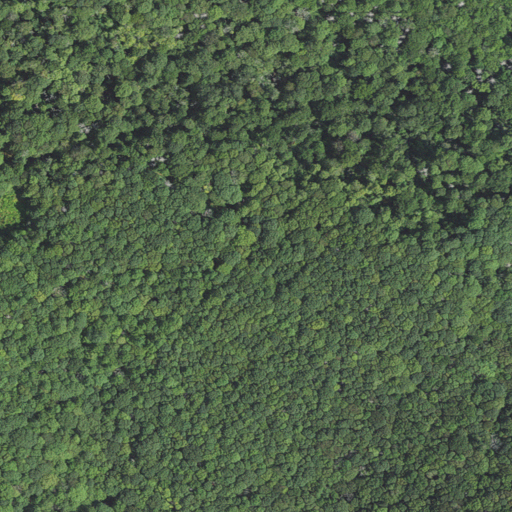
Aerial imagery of mountain in North Carolina named Mitchell Lick containing deciduous forest, mixed forest, grassland, and shrub